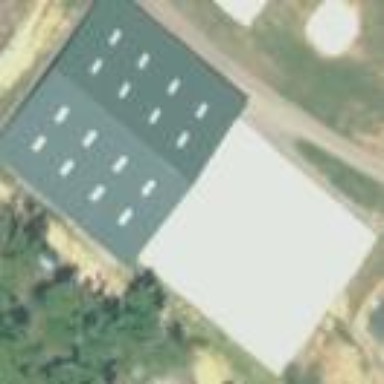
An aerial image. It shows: Sports hall building.